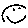
Label: smiley face